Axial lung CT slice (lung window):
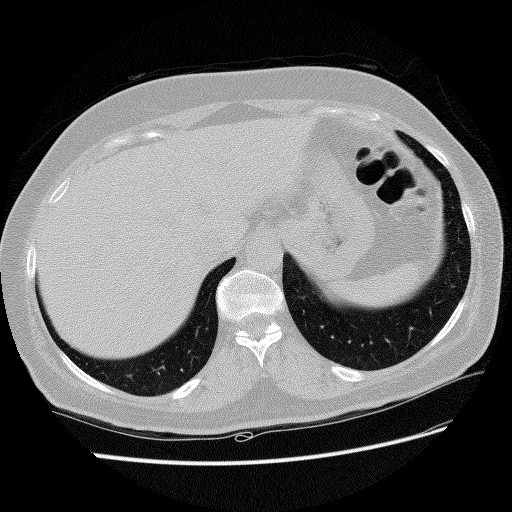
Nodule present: no